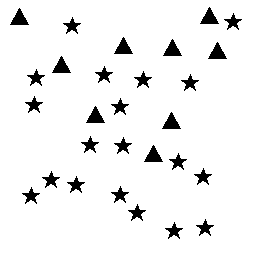
Squares: 0
Triangles: 9
Stars: 19
Total shapes: 28